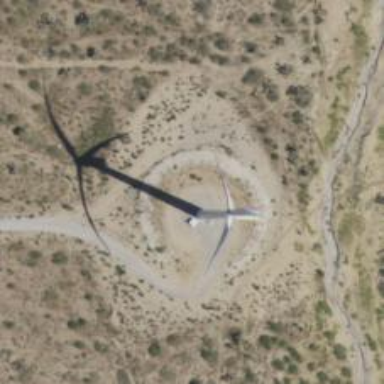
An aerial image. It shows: Wind generator powered by horizontal-axis wind turbine.